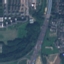
Land use / land cover: Highway